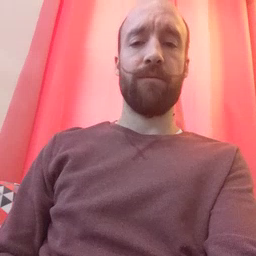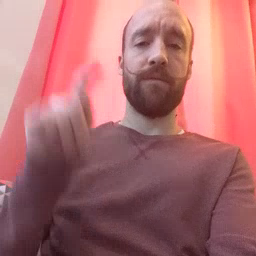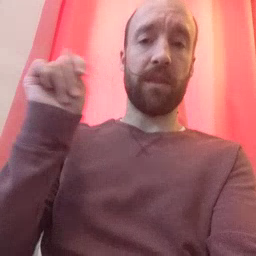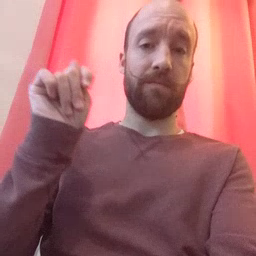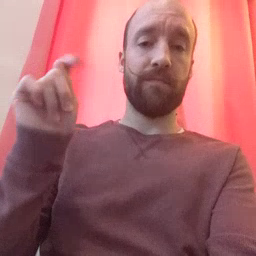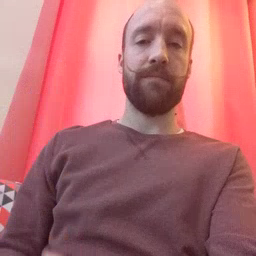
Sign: potty